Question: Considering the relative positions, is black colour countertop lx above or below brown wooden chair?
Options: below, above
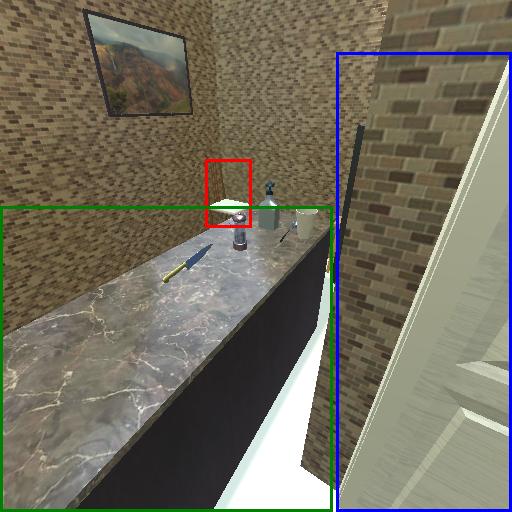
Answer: below